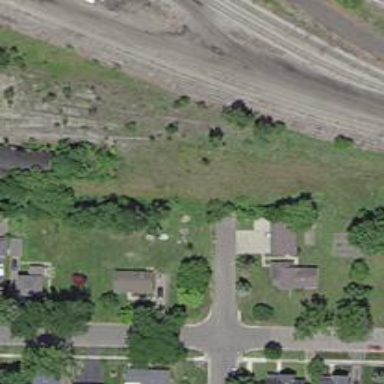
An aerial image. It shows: Disused railway yard.